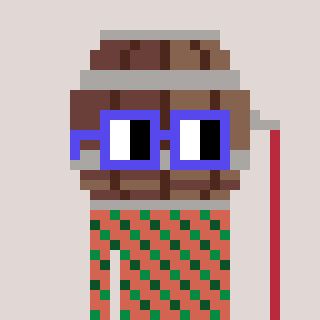
a pixel art character with square blue glasses, a wine barrel-shaped head and a peachy-colored body on a warm background